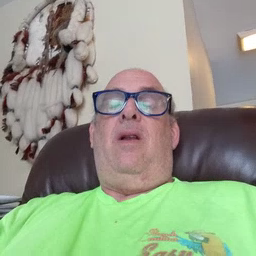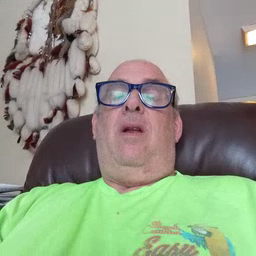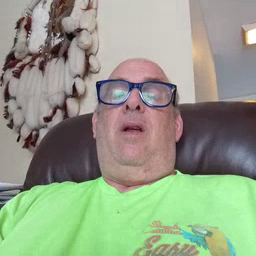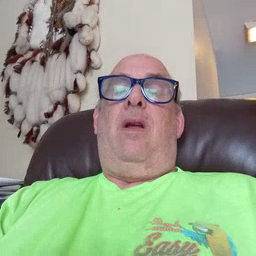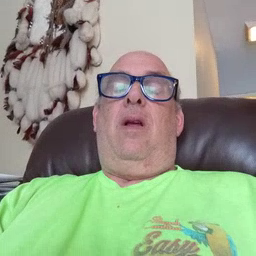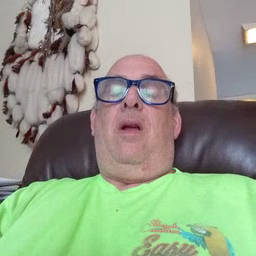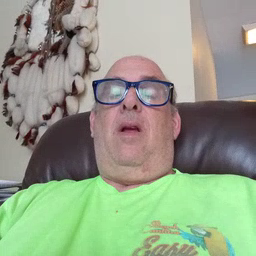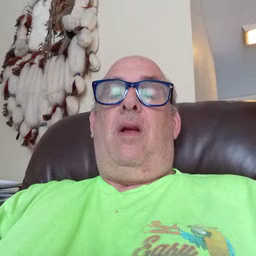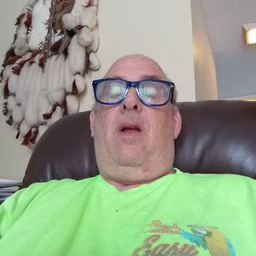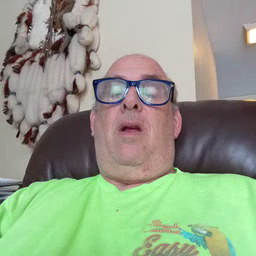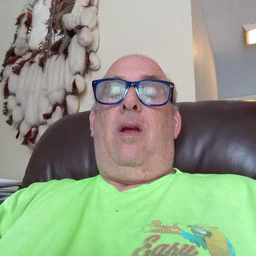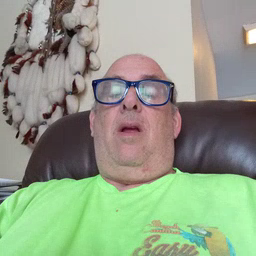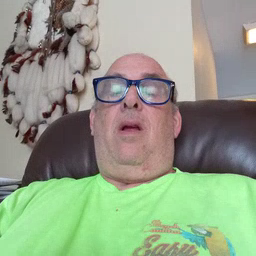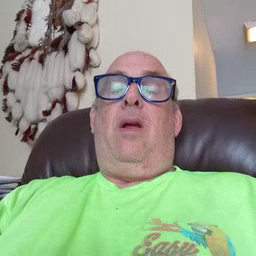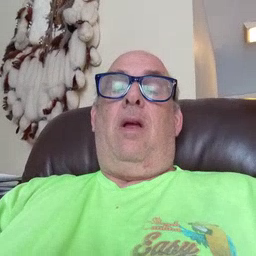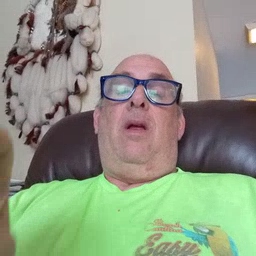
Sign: carrot